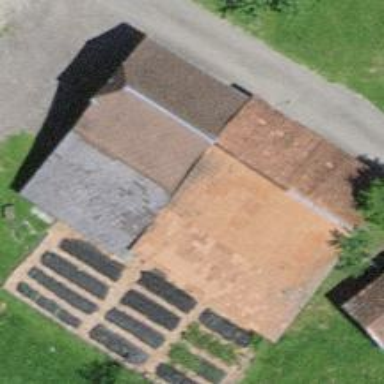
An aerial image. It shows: Rural barn.